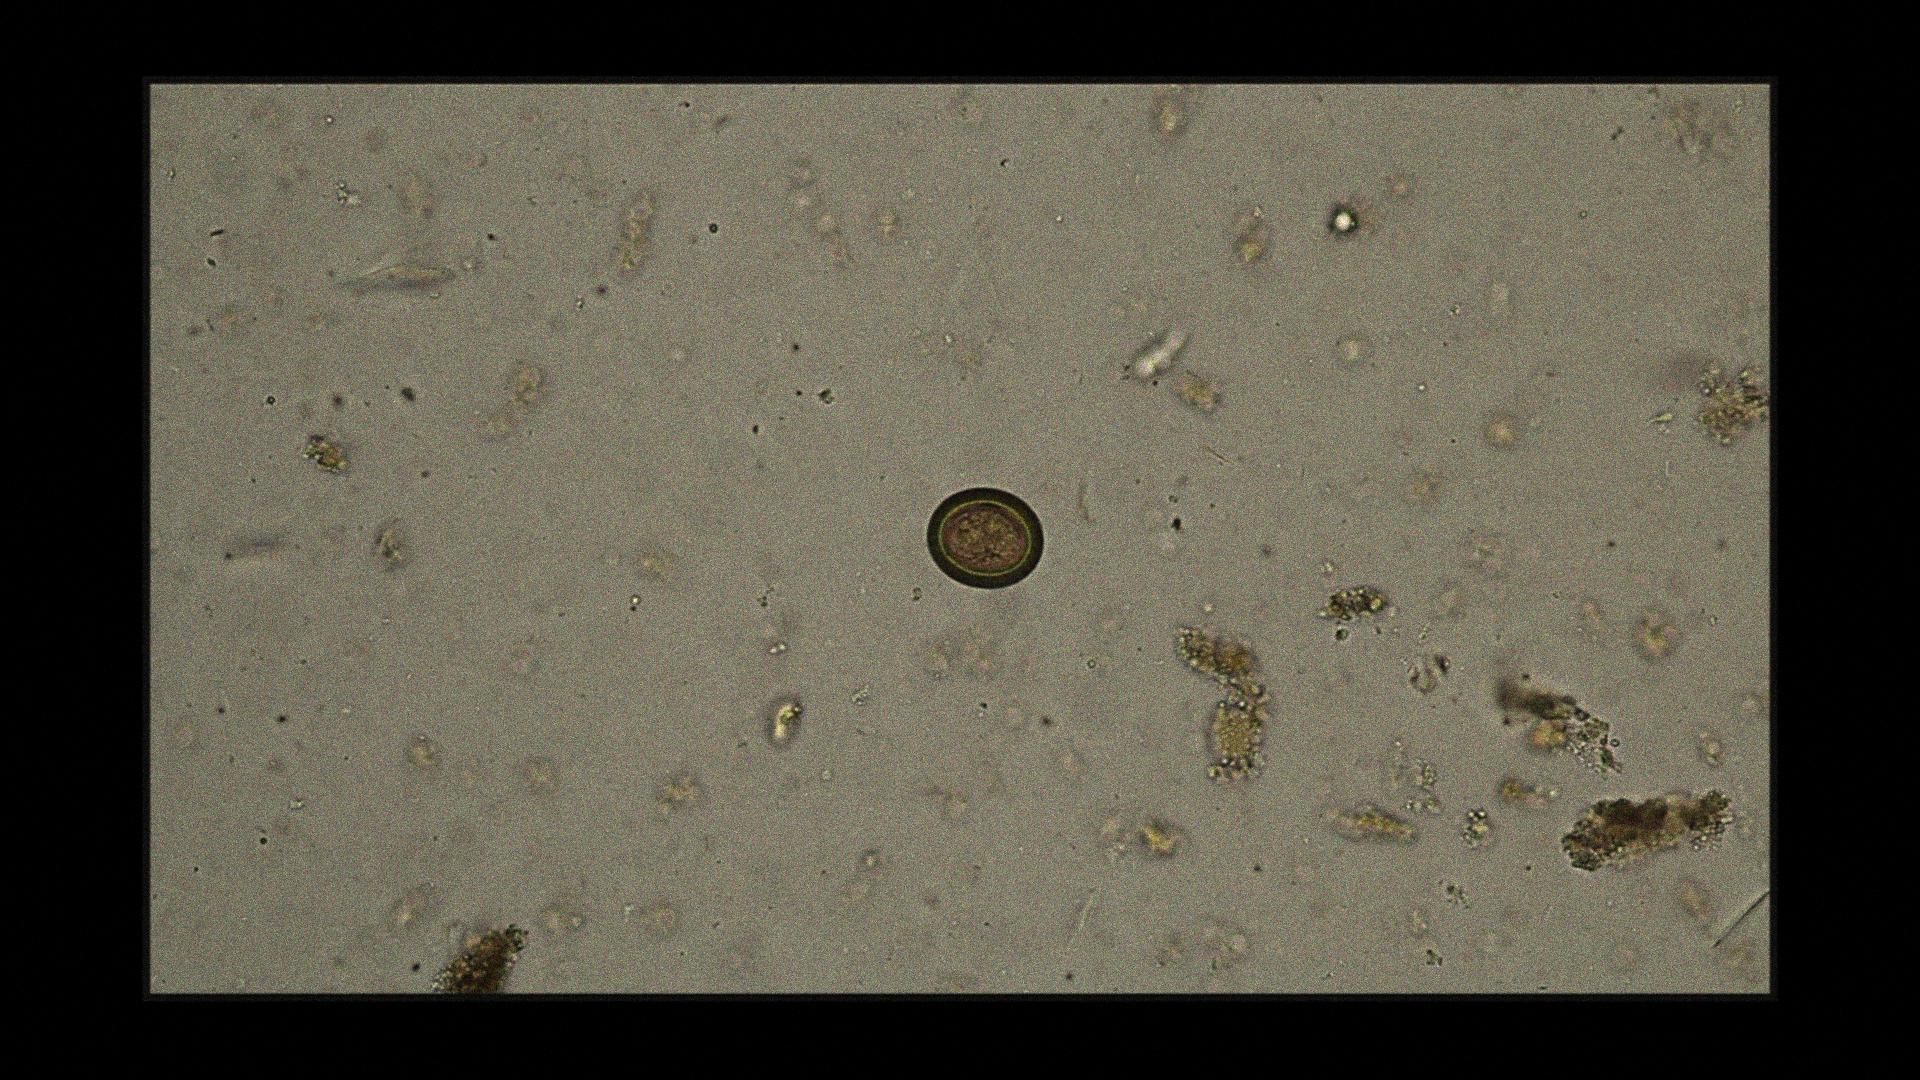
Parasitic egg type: Taenia spp. egg